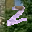
Label: 2